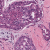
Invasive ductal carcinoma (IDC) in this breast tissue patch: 0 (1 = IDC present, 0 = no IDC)